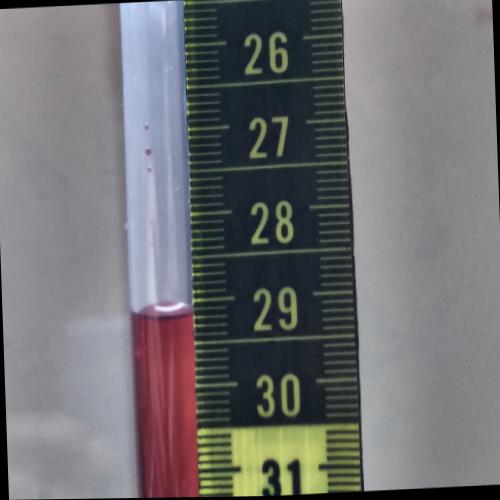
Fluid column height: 29.2 cm